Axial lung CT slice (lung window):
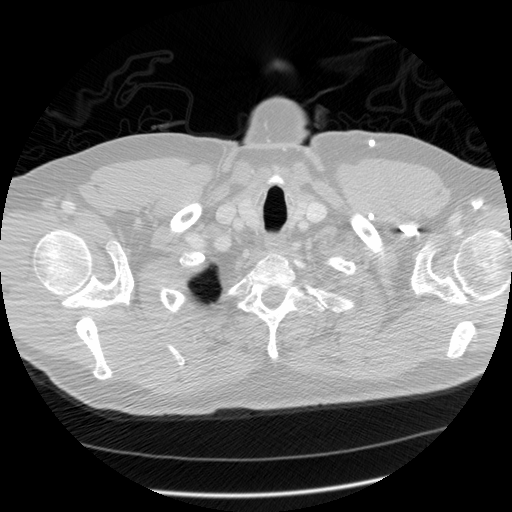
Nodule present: no